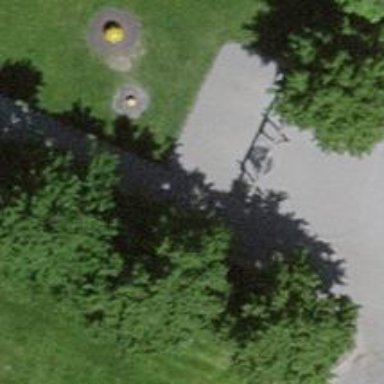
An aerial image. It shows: Playground with basket swing.